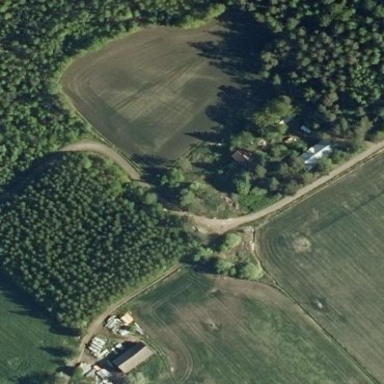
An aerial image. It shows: Farmyard area.